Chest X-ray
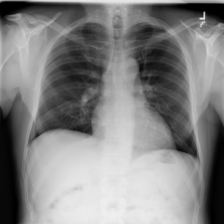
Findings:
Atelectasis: negative
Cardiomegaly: negative
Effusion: negative
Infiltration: negative
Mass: negative
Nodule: negative
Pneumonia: negative
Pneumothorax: negative
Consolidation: negative
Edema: negative
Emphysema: negative
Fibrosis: negative
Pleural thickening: negative
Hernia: negative